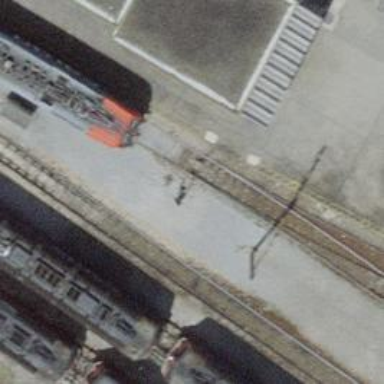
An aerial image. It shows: Yard with single rail track. The railway track is electrified with contact line for service purposes.